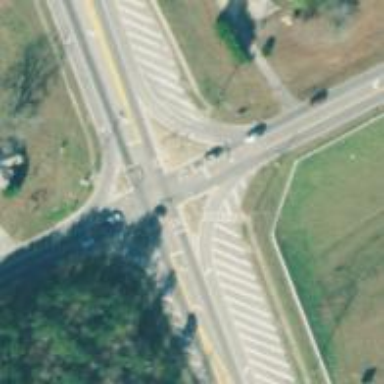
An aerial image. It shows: Marked crossing on footway.